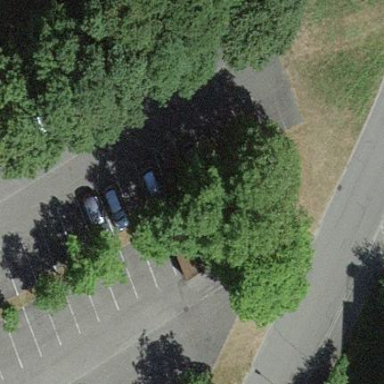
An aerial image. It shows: Garage.